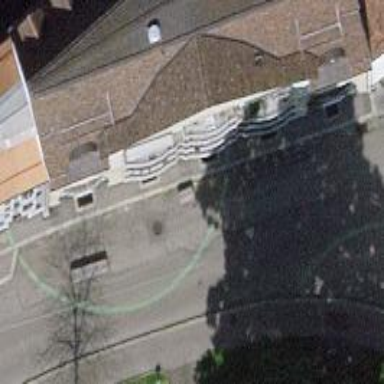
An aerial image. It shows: Bicycle parking area with stands available.